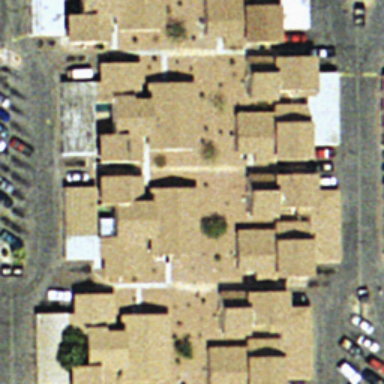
This is a dense residential area .